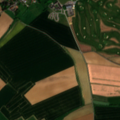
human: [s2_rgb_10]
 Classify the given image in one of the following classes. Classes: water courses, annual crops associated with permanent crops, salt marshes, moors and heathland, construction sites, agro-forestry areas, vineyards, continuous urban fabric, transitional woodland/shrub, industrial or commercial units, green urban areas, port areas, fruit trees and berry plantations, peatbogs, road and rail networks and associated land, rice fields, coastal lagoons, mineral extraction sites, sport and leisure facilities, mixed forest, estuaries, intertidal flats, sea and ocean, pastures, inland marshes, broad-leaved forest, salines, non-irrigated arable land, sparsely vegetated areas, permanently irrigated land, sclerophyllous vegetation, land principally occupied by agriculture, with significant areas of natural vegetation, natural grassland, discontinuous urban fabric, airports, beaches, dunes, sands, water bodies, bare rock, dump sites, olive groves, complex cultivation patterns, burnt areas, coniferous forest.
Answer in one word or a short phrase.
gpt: discontinuous urban fabric, non-irrigated arable land